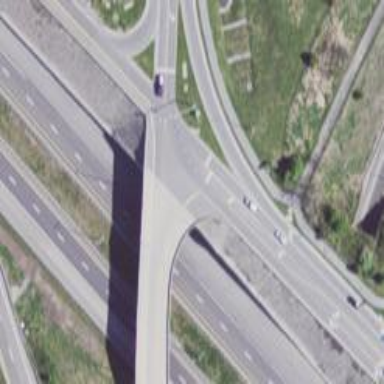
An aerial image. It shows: Asphalt motorway link.